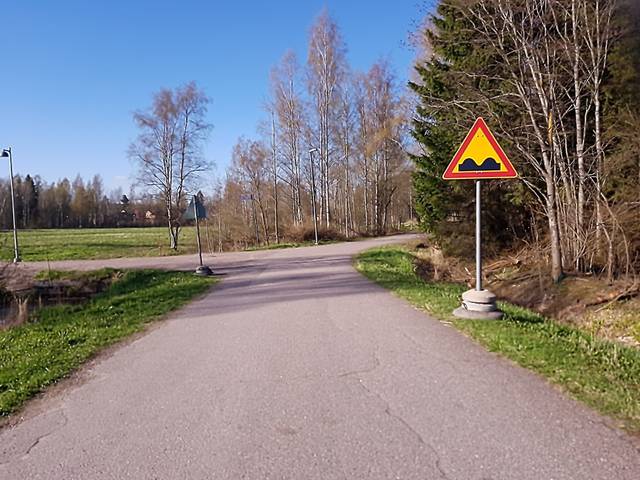
Region: Finland
Coordinates: 60.233, 24.942